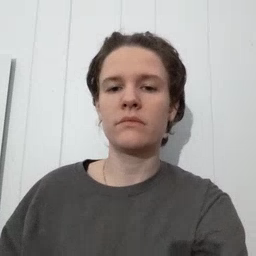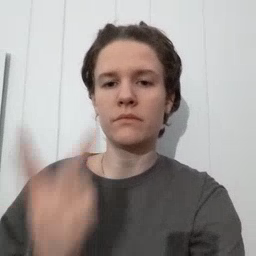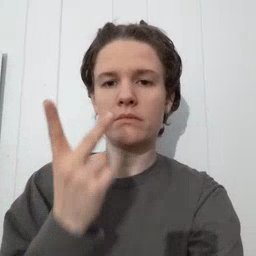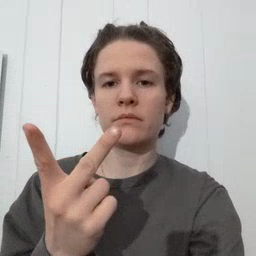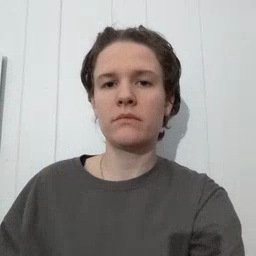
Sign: see